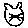
Label: cat